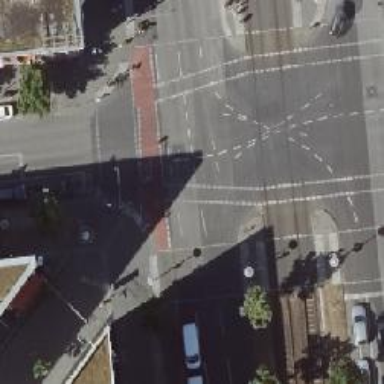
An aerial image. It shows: Road with traffic signals.